Interaction volume radius: 5 \u00c5
Interaction volume height: 25 \u00c5
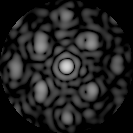
Disorder parameter: 0.4559